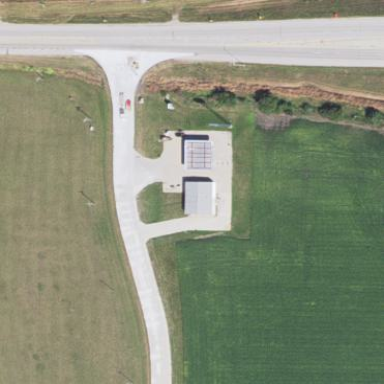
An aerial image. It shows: Fuel station.